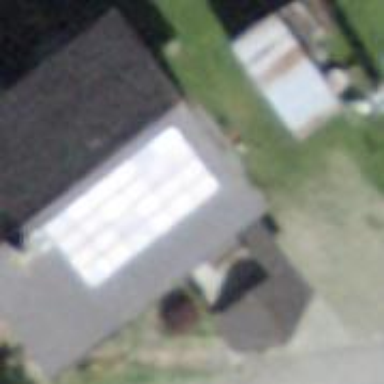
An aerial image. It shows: Detached building with gabled roof.